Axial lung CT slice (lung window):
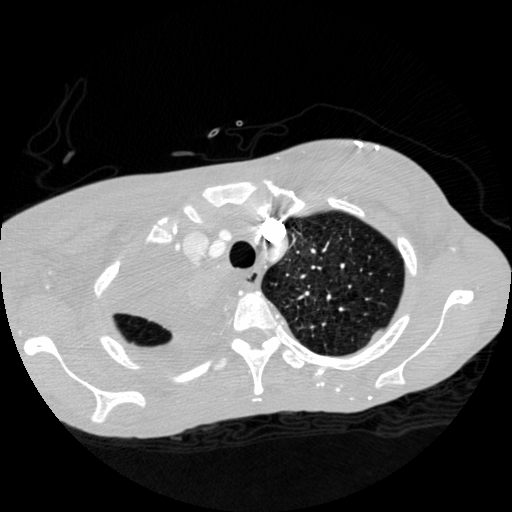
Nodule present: no